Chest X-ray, AP view. Patient: 49 years old, sex F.
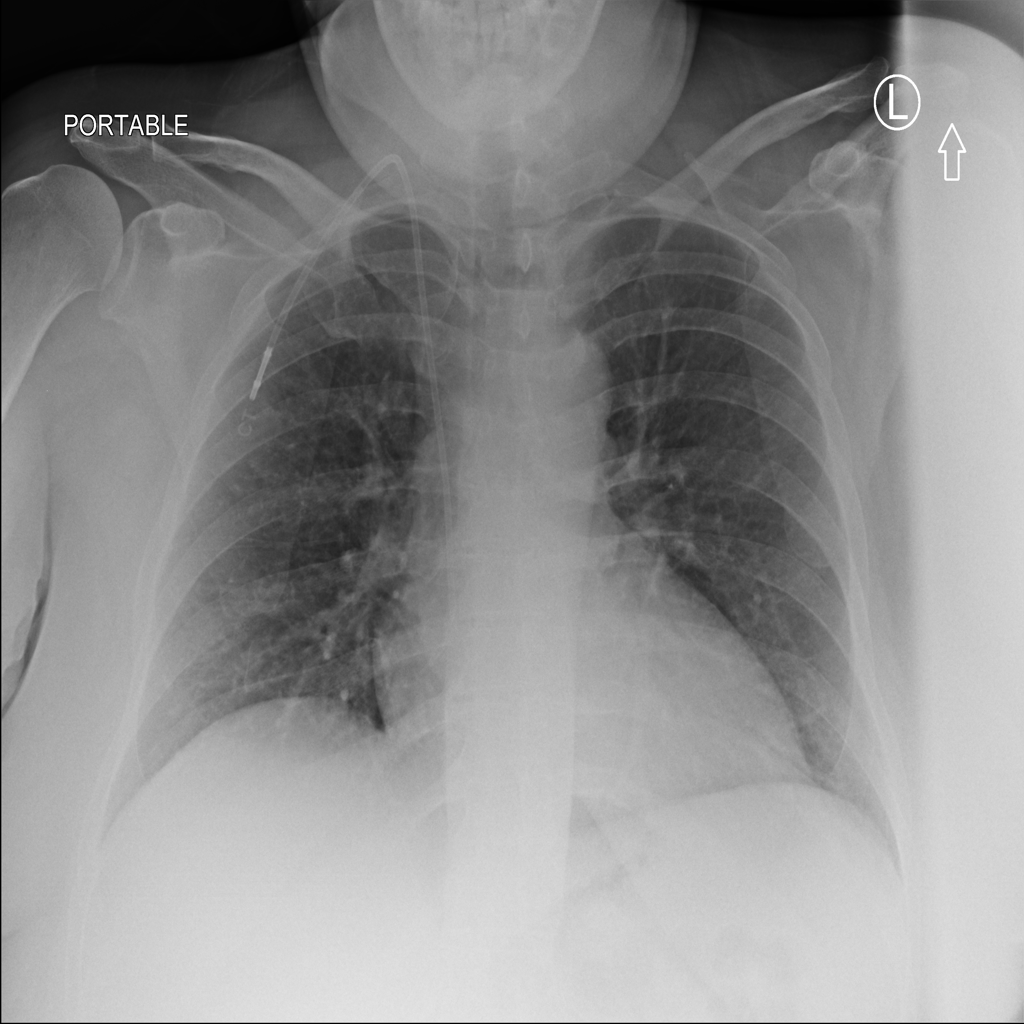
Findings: No Finding